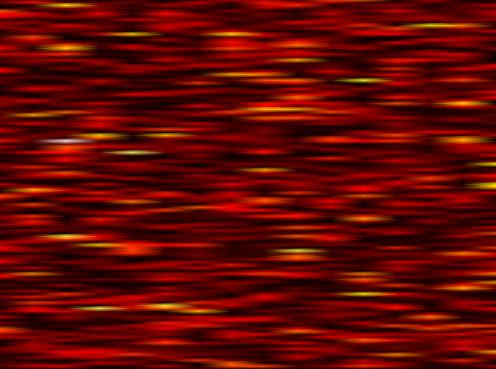
Label: FBMC